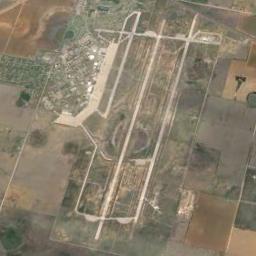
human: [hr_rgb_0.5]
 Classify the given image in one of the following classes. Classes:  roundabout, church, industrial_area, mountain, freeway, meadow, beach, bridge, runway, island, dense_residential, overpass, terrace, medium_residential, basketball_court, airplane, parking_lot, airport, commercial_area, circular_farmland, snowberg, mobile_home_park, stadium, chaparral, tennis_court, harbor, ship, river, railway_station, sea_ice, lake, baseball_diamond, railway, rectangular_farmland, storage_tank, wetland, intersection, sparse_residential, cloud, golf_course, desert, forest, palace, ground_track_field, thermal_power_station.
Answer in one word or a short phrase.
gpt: airport